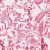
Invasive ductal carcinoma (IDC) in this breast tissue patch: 0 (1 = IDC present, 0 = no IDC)